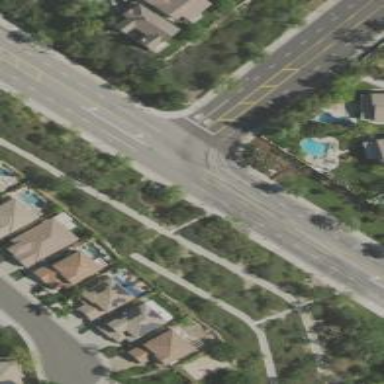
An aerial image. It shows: Marked road crossing.